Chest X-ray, PA view. Patient: 46 years old, sex M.
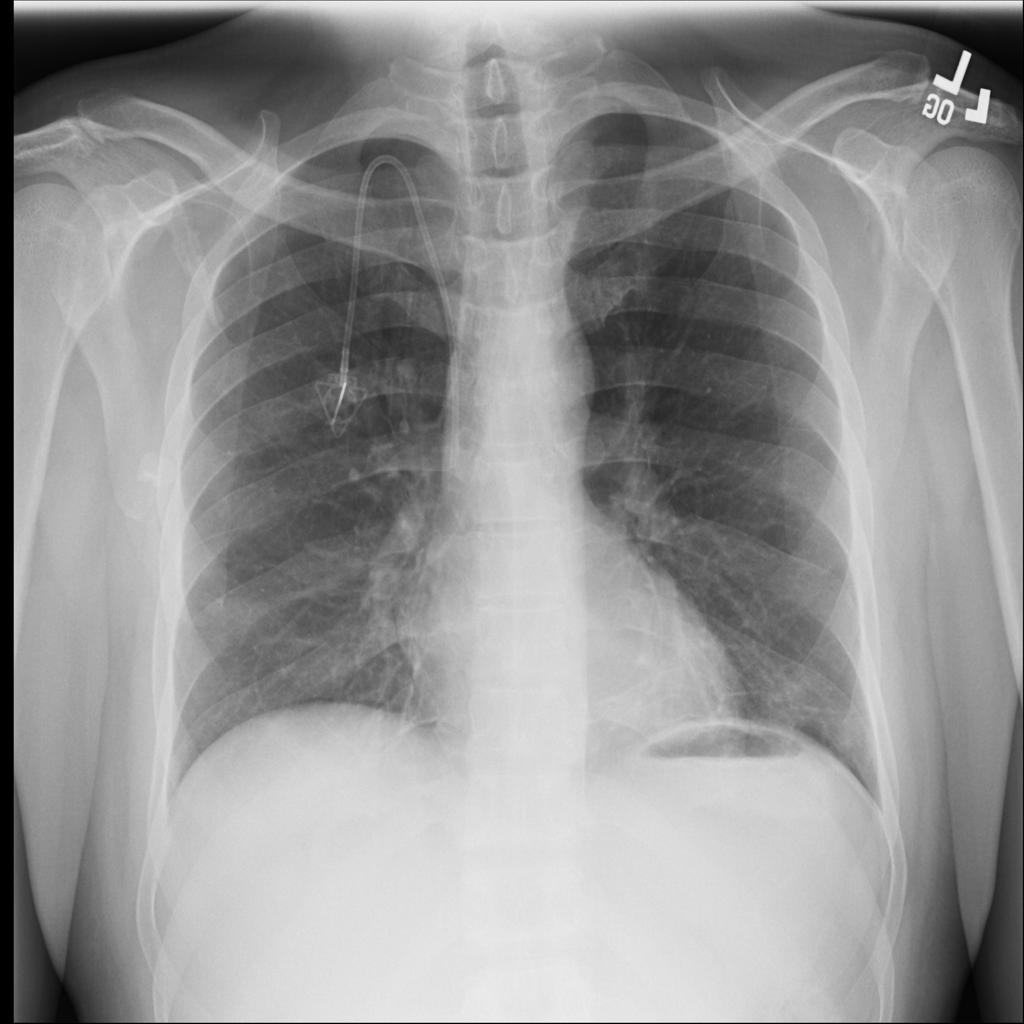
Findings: Infiltration